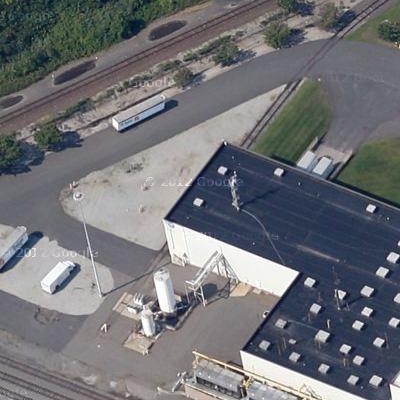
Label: Industry